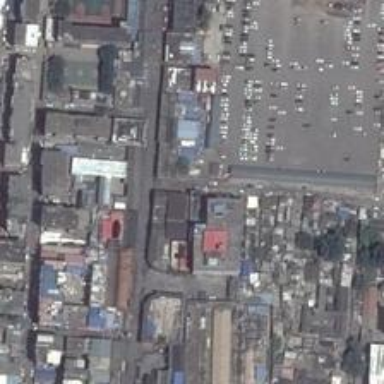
Parking lot and basketball courts are seperated by a straight street .